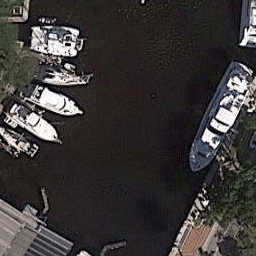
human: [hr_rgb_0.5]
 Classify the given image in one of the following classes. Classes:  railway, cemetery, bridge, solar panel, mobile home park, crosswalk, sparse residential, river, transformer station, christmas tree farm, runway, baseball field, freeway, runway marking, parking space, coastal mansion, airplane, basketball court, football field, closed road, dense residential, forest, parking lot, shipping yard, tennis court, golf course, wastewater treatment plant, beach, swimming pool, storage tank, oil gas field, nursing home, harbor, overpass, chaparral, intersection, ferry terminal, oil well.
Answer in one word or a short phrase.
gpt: harbor